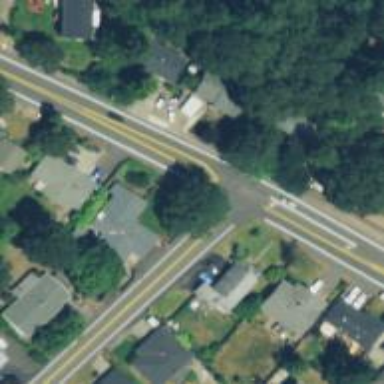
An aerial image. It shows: Secondary road with sidewalk on the left.